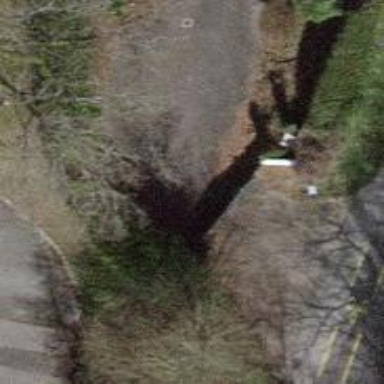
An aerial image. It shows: Entrance with barrier.